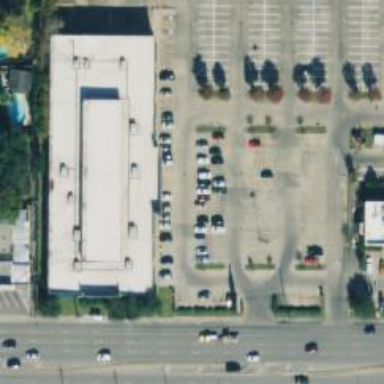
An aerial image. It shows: Parking space.